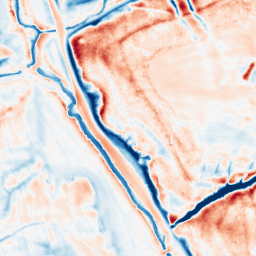
Category: classical
Decomposition family: uniform
Decomposition parameters: size: 20
Upsampling method: linear_exact
Upsampling parameters: scale: 8
Upsampling scale: 8